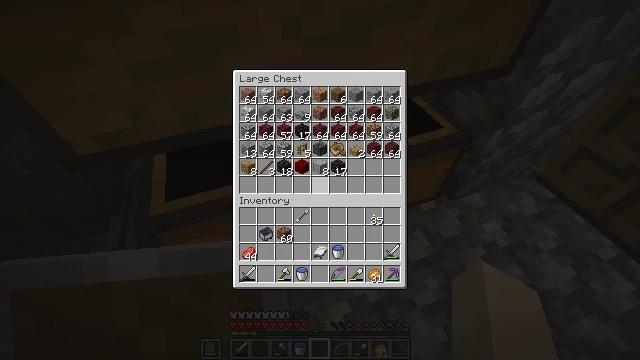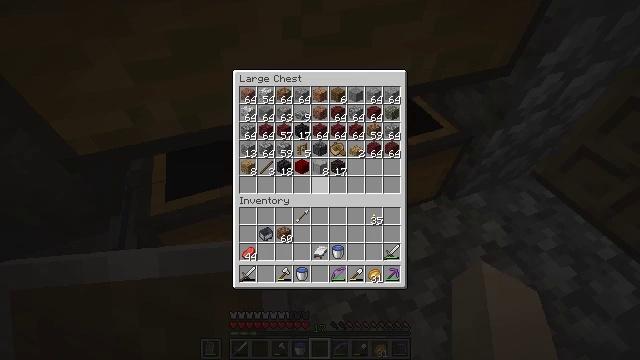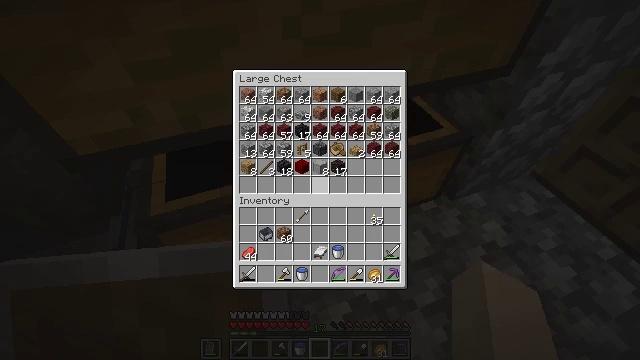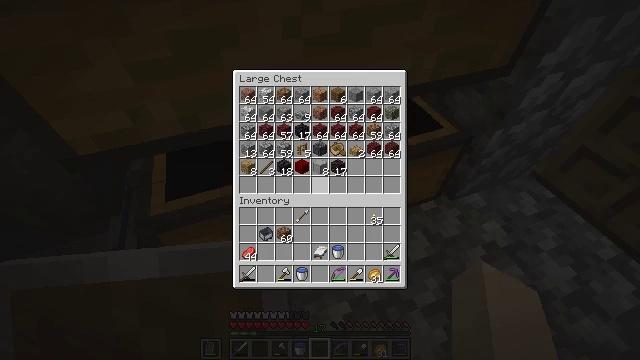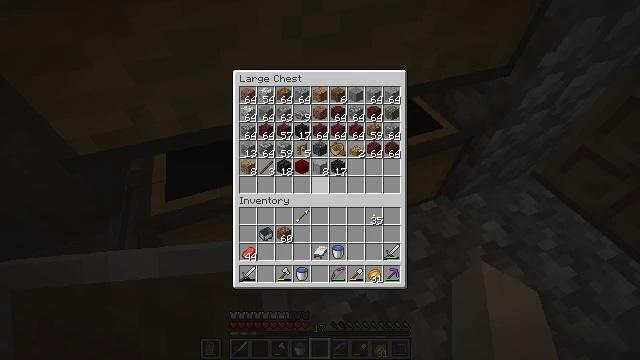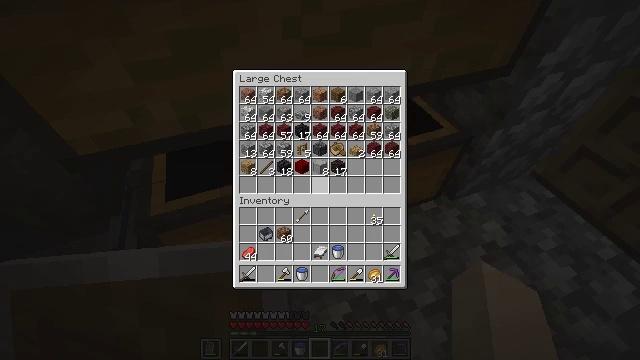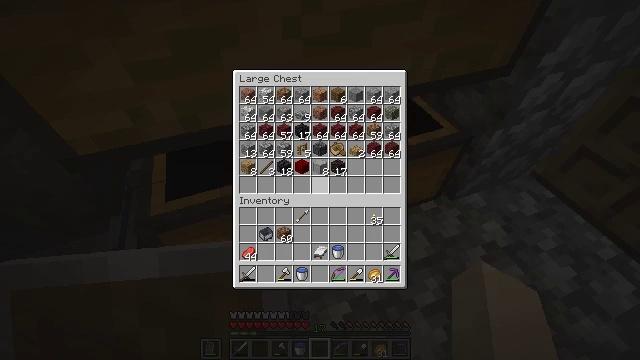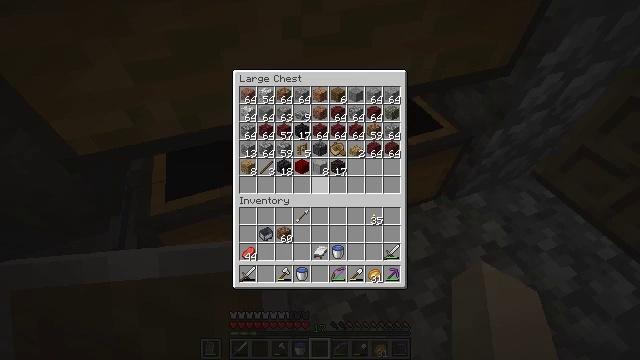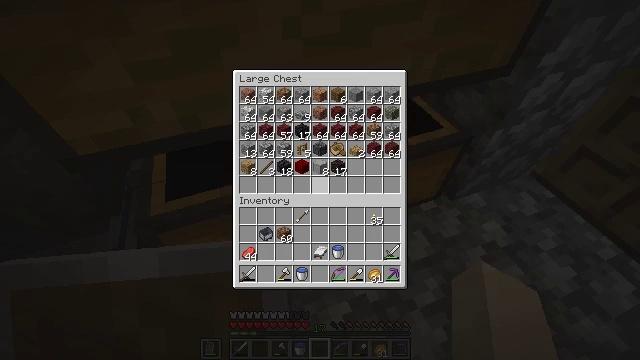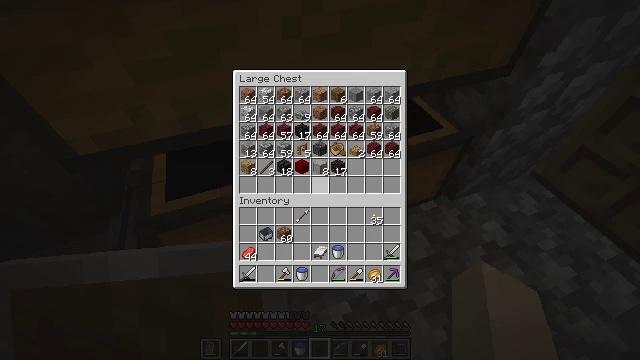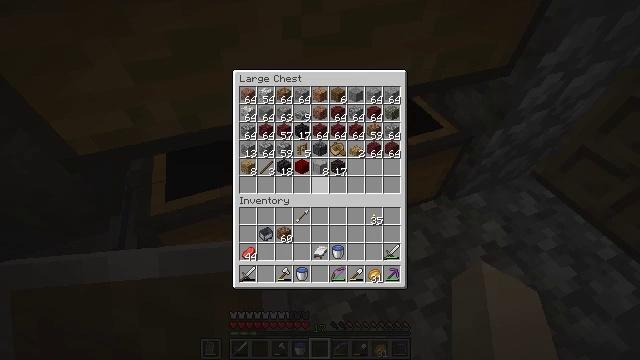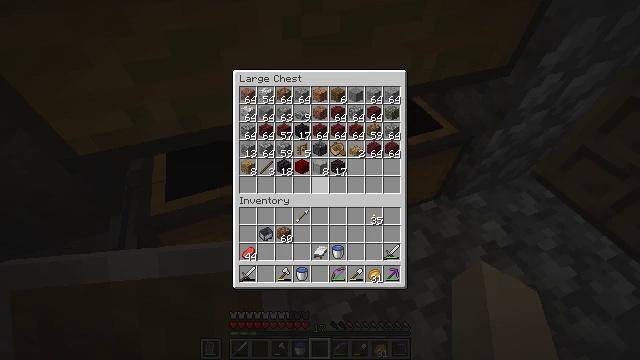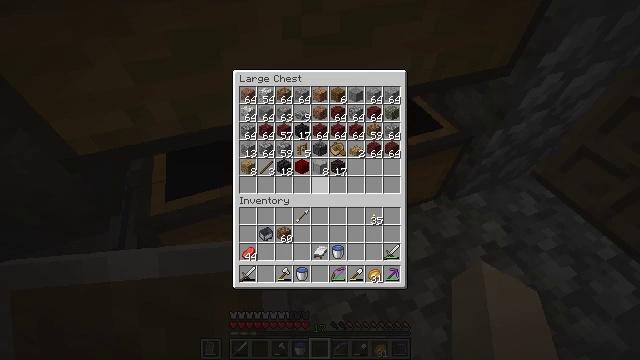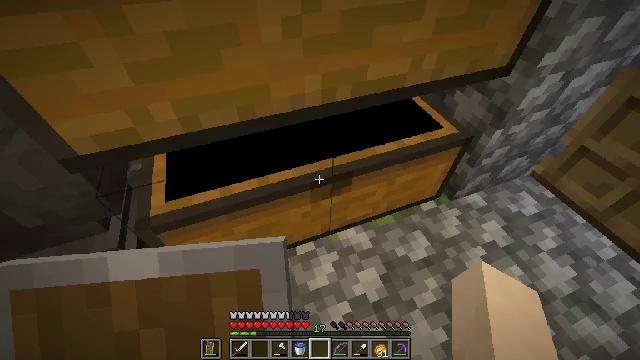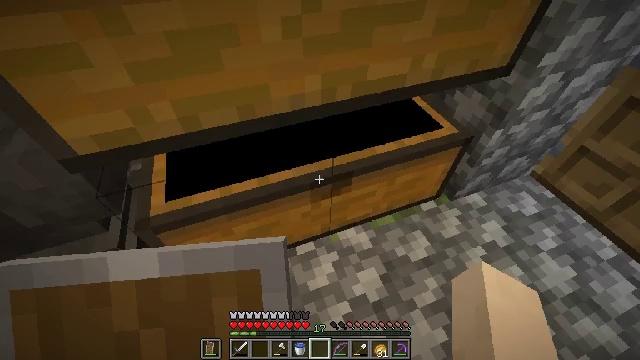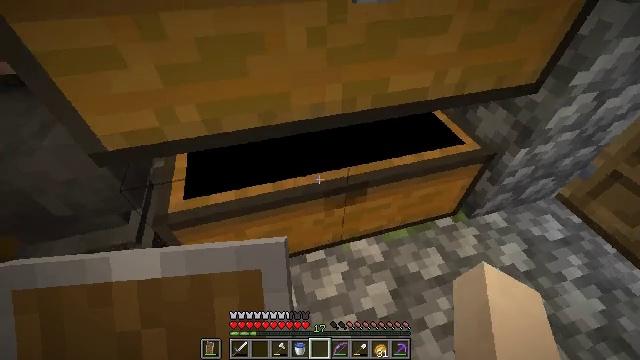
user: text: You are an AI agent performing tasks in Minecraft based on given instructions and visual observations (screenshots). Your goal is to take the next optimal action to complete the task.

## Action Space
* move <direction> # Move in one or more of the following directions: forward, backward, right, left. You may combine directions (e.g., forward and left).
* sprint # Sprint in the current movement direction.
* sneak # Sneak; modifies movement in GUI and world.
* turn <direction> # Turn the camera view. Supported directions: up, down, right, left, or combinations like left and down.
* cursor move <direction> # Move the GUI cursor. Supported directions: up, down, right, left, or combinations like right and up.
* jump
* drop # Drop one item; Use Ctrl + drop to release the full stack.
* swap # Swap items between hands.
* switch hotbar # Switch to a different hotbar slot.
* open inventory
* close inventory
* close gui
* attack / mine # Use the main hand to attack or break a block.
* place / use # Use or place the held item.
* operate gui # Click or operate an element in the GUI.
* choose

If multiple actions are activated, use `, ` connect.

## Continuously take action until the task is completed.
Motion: motion action
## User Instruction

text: Attack the chest to pick it up.
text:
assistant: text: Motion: no_op
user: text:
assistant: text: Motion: no_op
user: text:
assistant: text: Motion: no_op
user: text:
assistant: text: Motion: no_op
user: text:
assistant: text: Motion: no_op
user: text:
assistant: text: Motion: no_op
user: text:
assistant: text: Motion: no_op
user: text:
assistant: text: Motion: no_op
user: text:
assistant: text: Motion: no_op
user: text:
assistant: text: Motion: no_op
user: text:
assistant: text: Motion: no_op
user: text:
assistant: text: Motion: no_op
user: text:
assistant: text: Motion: open inventory
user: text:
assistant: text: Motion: open inventory
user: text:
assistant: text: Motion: turn left and up, open inventory
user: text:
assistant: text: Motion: turn left and up
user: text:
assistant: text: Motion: turn left and up
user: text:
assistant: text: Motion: turn left
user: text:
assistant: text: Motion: turn left and up
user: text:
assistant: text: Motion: turn up
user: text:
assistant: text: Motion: no_op
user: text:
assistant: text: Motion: turn right
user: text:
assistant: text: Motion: no_op
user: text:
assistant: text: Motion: turn down
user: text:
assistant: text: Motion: turn right and down
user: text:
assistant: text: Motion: no_op
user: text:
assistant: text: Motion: turn right, use / place
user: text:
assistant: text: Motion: use / place
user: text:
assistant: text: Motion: no_op
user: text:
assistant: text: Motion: no_op